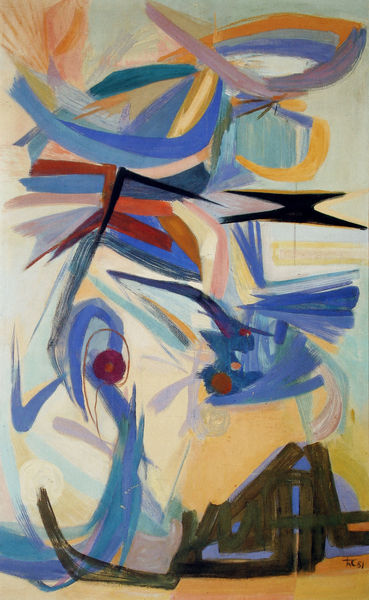
Titel: Taubenschlag I
Künstler: Hann Trier
Institution: Privatbesitz
Schlagwörter: blau, dunkel, gemälde, schatten, vogel, weiß, gelb, grün, landschaft, ocker, braun, bunt, hell, licht, orange, schwarz, gebäude, rot, beige, malerei, bild, signatur, öl, feld, felder, kreis, oval, hellblau, farbig, moderne, abstrakt, farben, fläche, flächen, modern, farbe, formen, lila, violett, linien, dunkelblau, maler, striche, bögen, punkte, linie, form, strich, dynamik, kreise, dynamisch, schattne, farbspiel, buntheit, farbik